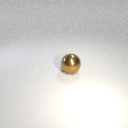
large brown metal sphere